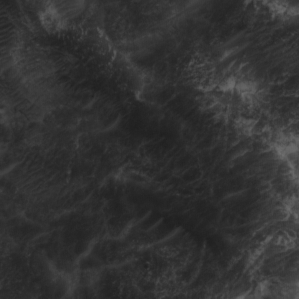
Label: non_frost